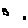
Label: bird